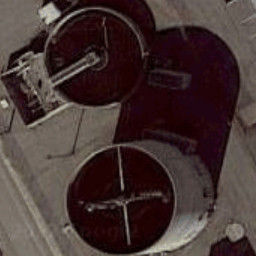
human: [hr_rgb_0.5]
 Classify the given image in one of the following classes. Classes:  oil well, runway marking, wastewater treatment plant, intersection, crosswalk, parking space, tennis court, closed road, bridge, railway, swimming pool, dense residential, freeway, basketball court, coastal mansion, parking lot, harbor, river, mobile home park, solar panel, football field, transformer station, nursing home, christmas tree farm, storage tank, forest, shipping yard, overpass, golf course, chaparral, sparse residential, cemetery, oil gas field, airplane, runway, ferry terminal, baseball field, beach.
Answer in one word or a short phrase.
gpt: wastewater treatment plant